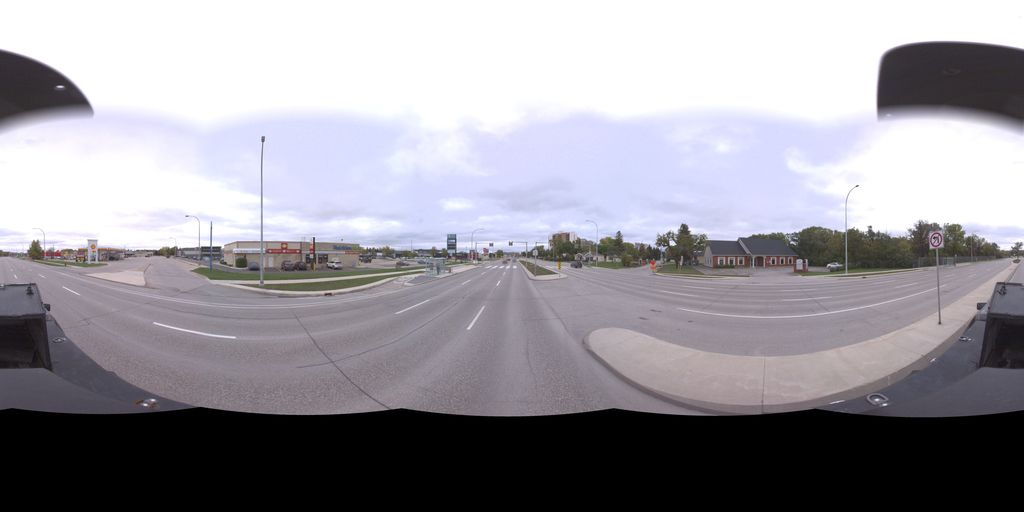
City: winnipeg